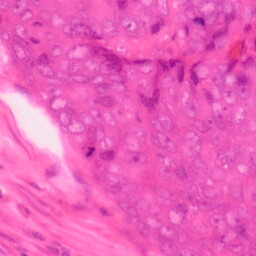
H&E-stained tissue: Colon